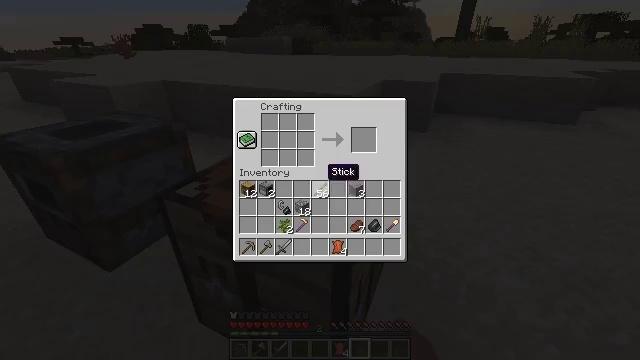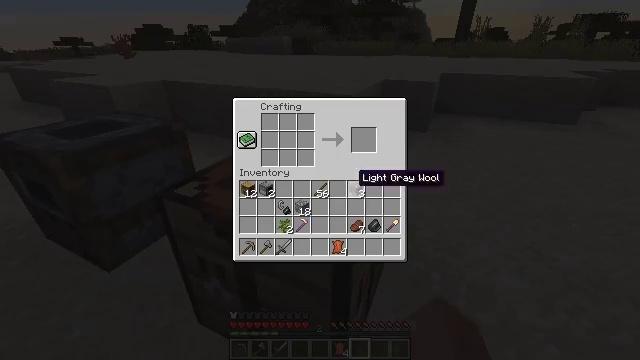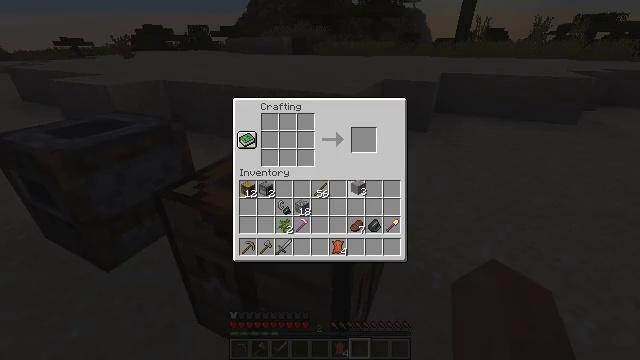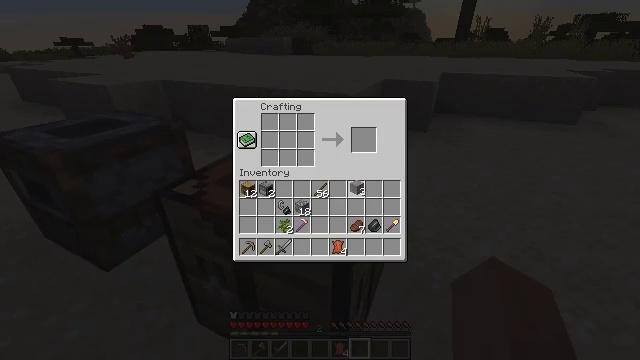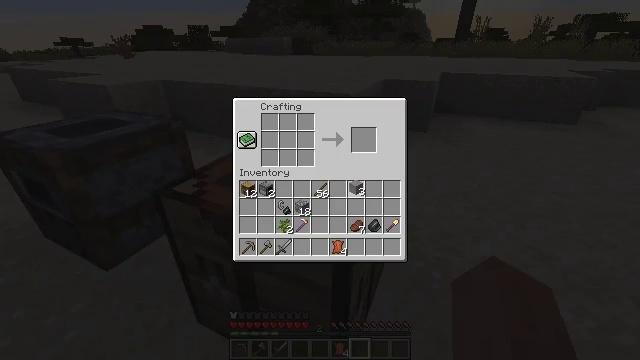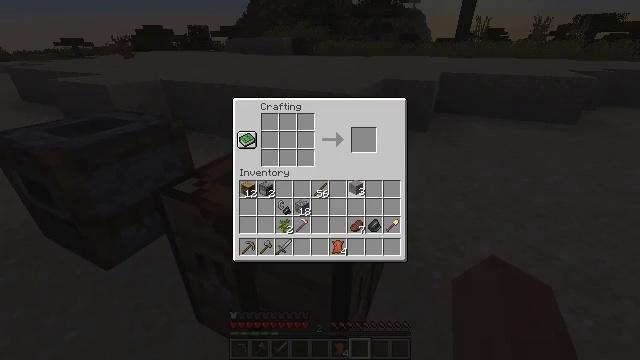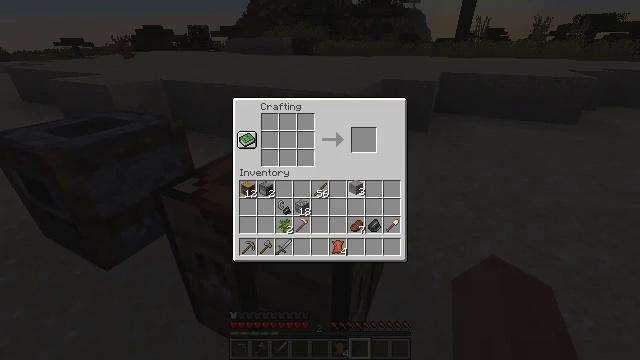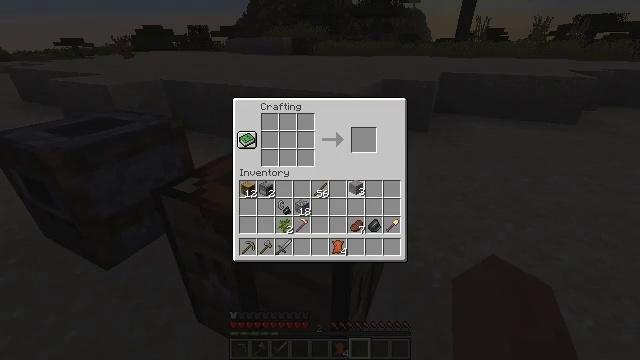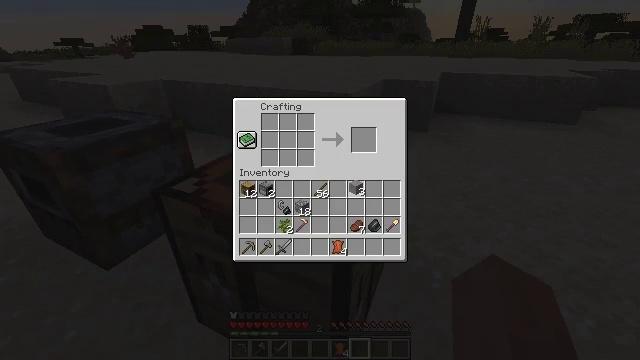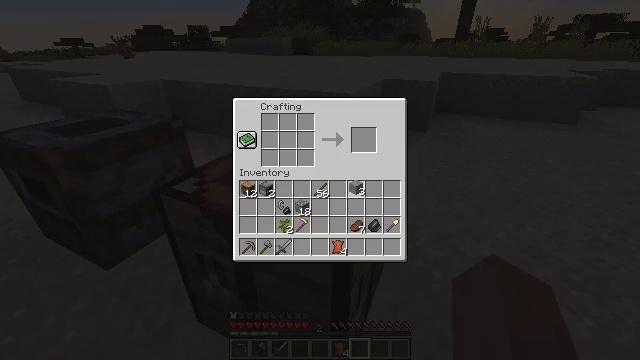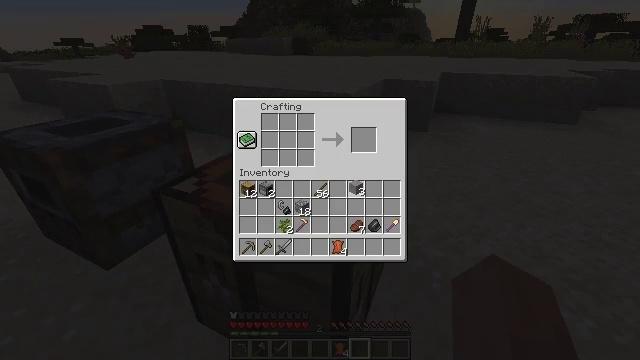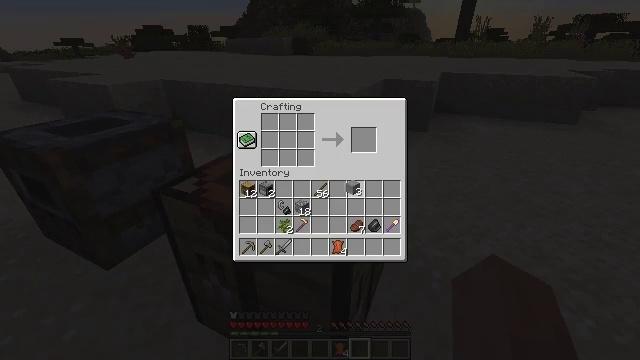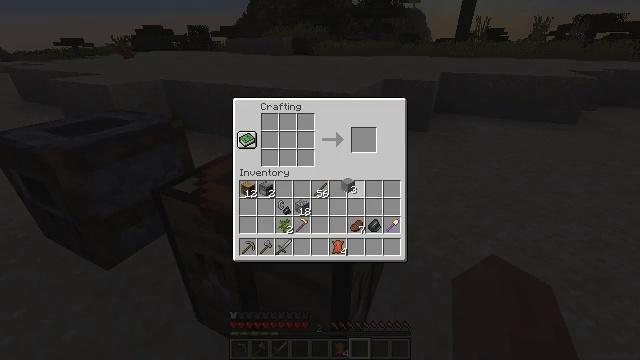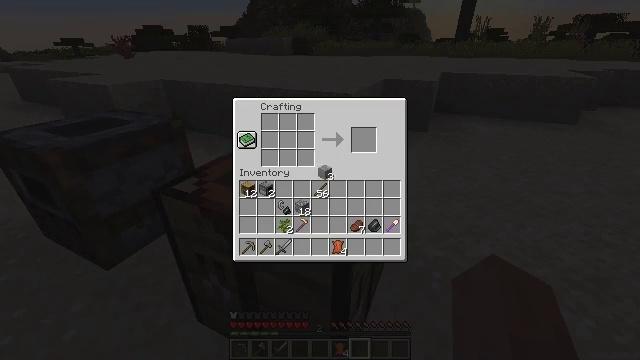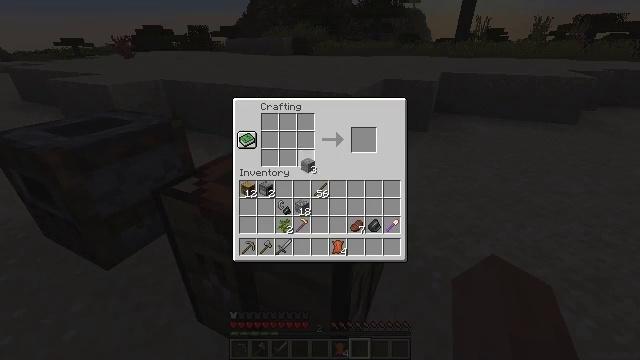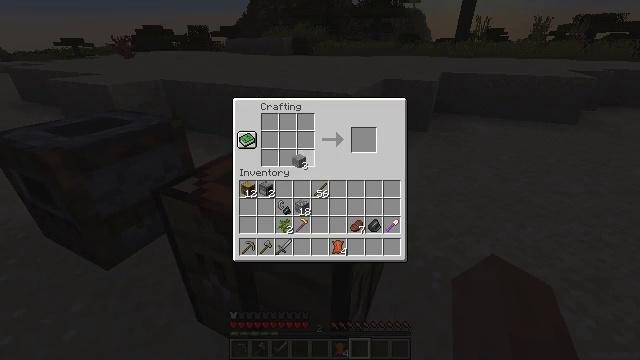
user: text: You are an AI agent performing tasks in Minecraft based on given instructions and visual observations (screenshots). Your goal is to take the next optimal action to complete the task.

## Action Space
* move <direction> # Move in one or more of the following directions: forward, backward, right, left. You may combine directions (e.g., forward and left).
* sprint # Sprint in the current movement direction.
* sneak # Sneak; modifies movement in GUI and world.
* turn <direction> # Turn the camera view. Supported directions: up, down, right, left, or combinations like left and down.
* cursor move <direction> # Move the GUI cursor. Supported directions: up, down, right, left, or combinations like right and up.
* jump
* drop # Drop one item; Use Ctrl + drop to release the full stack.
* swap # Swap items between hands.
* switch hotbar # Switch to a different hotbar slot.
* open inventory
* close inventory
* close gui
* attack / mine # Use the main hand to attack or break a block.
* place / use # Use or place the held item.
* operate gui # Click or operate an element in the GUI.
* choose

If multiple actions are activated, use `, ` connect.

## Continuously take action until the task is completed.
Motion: motion action
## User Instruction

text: Open the crafting table interface and craft a light gray bed.
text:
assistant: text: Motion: open gui
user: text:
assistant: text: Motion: cursor move right, operate gui
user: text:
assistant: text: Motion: no_op
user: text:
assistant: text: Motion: no_op
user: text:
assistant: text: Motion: no_op
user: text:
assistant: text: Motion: no_op
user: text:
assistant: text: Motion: no_op
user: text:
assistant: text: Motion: no_op
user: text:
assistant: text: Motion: no_op
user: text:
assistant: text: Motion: no_op
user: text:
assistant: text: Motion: no_op
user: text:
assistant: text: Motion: no_op
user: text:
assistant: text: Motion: cursor move left and up
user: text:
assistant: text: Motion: cursor move left and up
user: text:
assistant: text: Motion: cursor move left
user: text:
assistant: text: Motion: no_op
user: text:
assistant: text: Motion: no_op
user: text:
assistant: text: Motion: no_op
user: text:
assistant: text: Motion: no_op
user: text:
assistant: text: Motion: no_op
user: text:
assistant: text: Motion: no_op
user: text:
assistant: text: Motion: no_op
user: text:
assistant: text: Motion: no_op
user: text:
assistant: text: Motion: no_op
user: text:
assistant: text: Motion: no_op
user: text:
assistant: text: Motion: no_op
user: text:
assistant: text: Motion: no_op
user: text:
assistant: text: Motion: no_op
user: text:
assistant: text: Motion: no_op
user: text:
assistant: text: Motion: no_op